Aerial crown-view tile of a tropical tree (Barro Colorado Island, Panama), acquired 20240716:
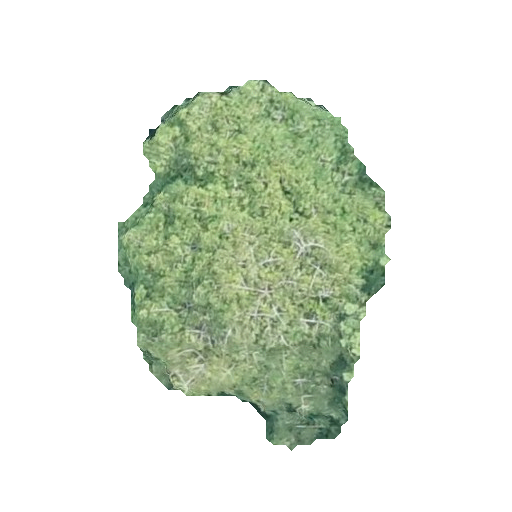
Species: Virola surinamensis
GBIF accepted scientific name: Virola surinamensis
Crown area: 110.582 m²